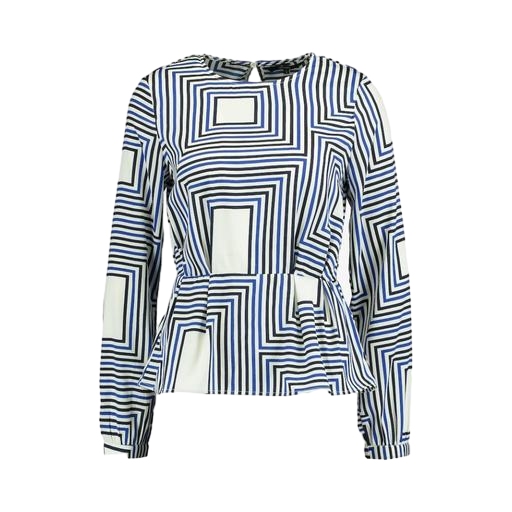
blue mason stripe peplum blouse, blue graphic-print blouse, blue printed peplum blouse, white background